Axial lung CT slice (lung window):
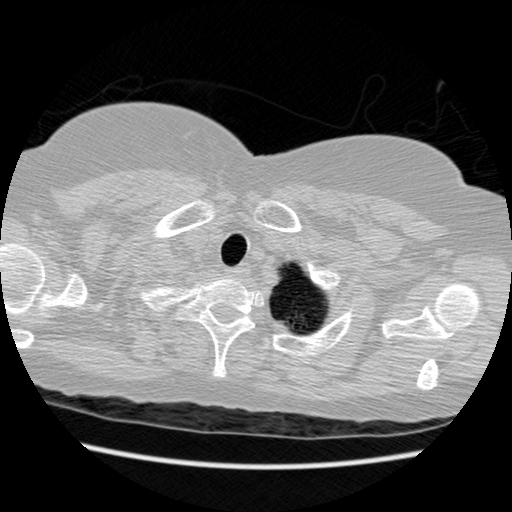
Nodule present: no